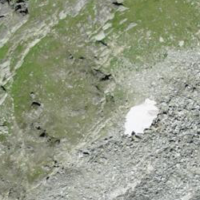
EUNIS habitat code: 48
Species observed at this site:
Viola calcarata